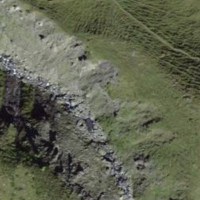
EUNIS habitat code: 26
Species observed at this site:
Parnassia palustris